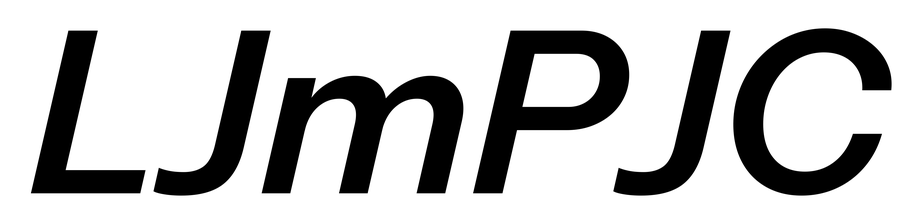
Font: InstrumentSans-Italic_SemiBold_Italic